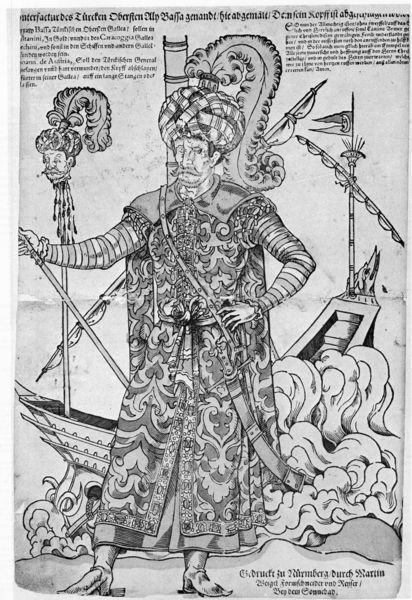
Titel: [Co]nterfactur des Türcken Obersten Aly Bassa
Künstler: Martin Weigel
Standort: Zürich.
Institution: Wickiana
Schlagwörter: feder, kopf, kämpfer, mann, meer, umhang, wasser, see, hut, blick, gürtel, muster, ornament, alt, bart, mütze, schnurrbart, geköpft, stehen, portrait, gewand, mantel, pose, stehend, boot, kahn, federbusch, holzschnitt, schiff, schrift, segel, wellen, schuhe, stab, fahne, mast, segelschiff, fläche, grafik, graphik, spalten, einfach, schnurbart, blut, orient, flammen, druck, lithographie, stich, illustration, schwert, säbel, text, beschriftung, überschrift, helm, damast, fürst, rüstung, portät, krieger, bambus, flaggen, ornamentik, kupferstich, kopfschmuck, turban, tropfen, flugblatt, der, sultan, fahrt, buchillustration, türke, spieß, orientale, bedeckung, krummsäbel, krummschwert, geköüft, aufgespießt, bassa, gepfählt, geköpüft, schlacjt, alp bassa